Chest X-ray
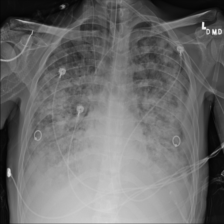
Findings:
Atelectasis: negative
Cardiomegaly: negative
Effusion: positive
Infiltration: positive
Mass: negative
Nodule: negative
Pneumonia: negative
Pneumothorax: negative
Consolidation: negative
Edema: negative
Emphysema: negative
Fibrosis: negative
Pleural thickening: negative
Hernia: negative